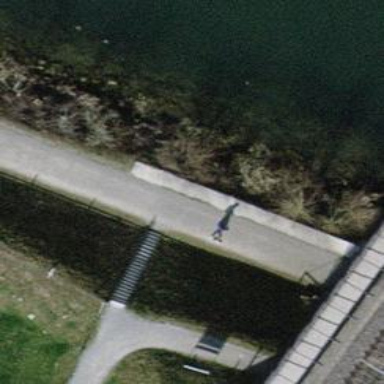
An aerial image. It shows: Set of concrete steps.